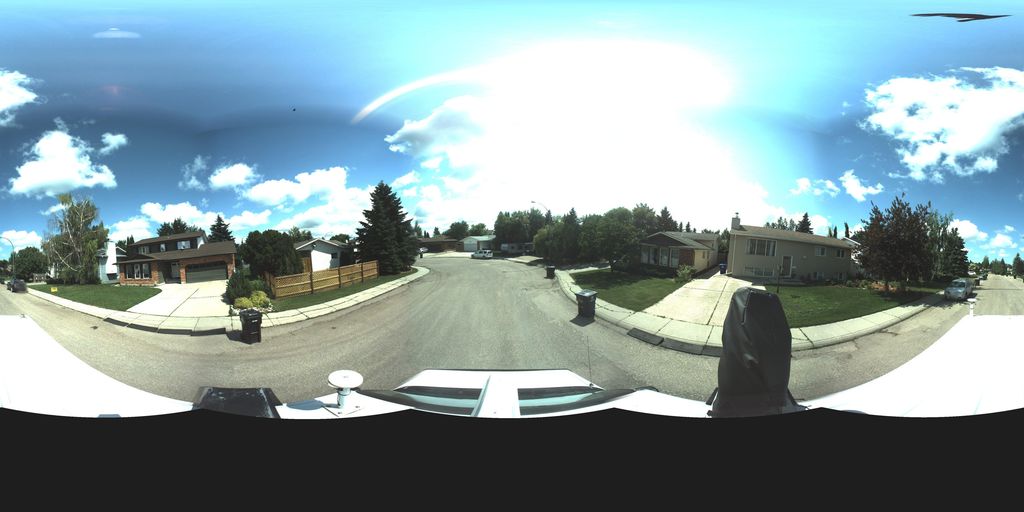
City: saskatoon